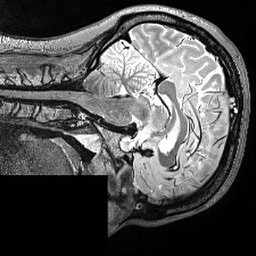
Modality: T2w
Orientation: sagittal
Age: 24
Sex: female